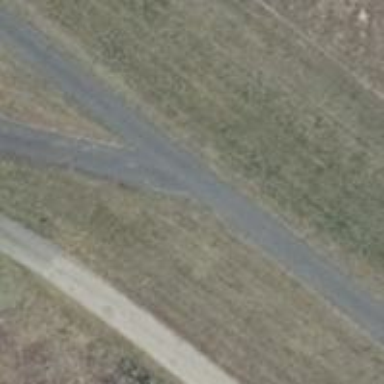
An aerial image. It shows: Service road with asphalt surface alongside dyke embankment.